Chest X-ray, PA view. Patient: 69 years old, sex M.
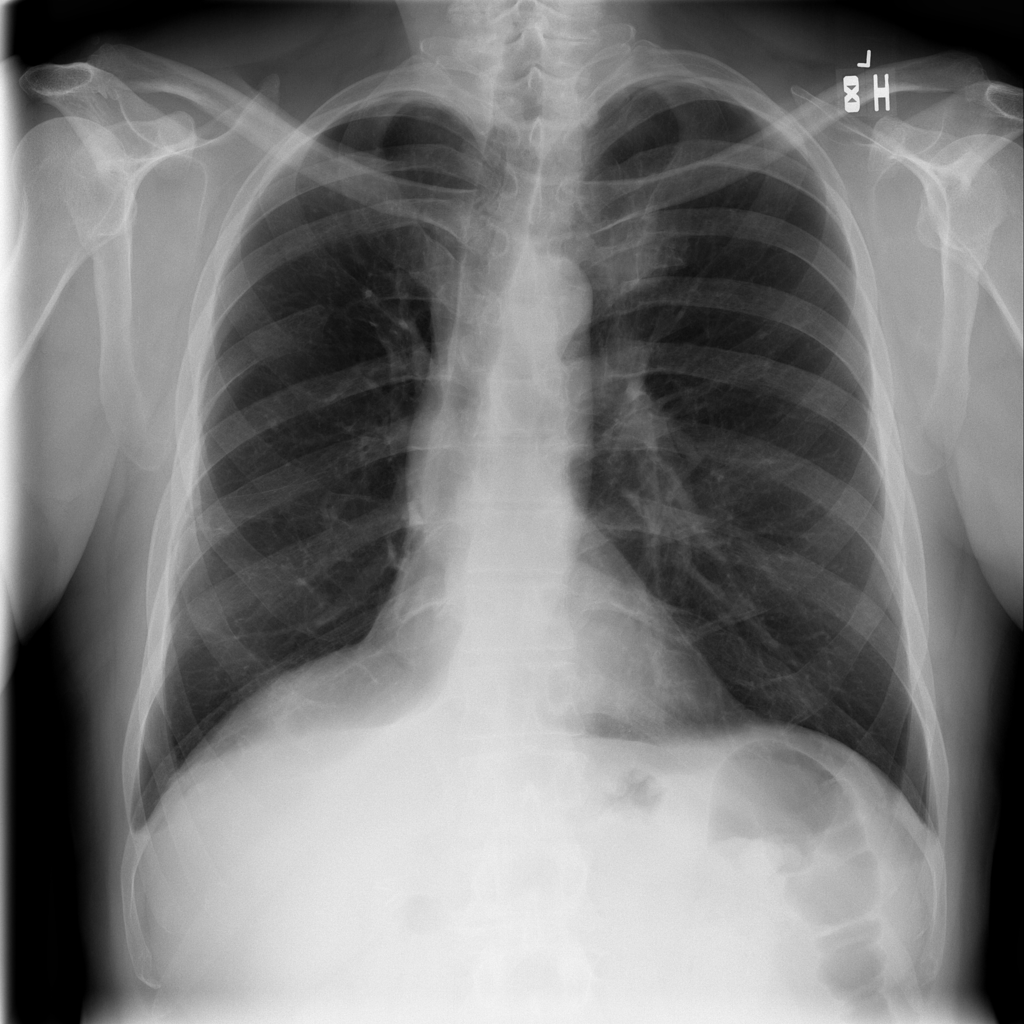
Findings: No Finding